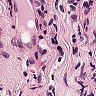
Metastatic tissue present: yes